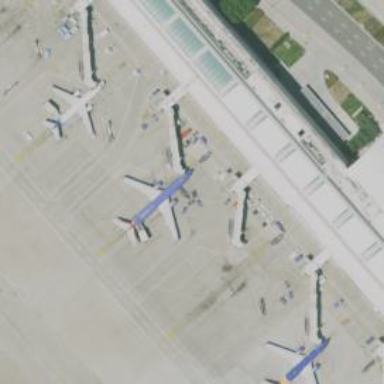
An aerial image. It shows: Airport gate.